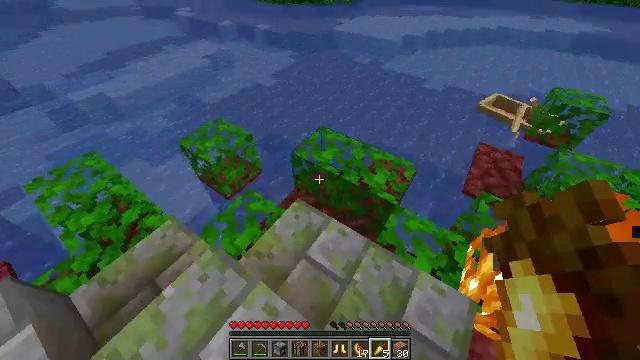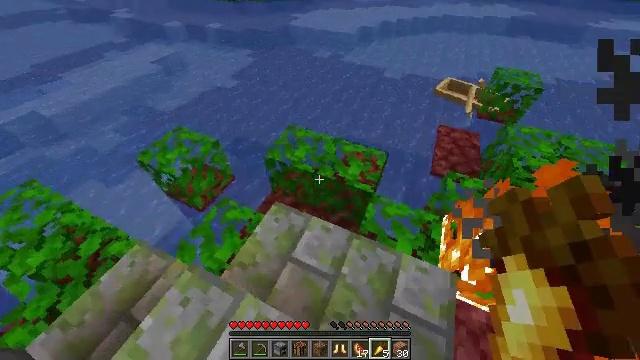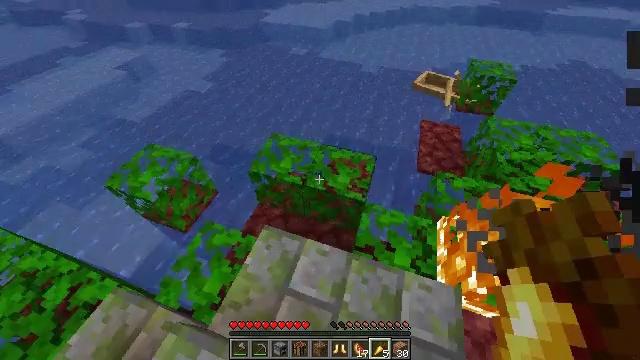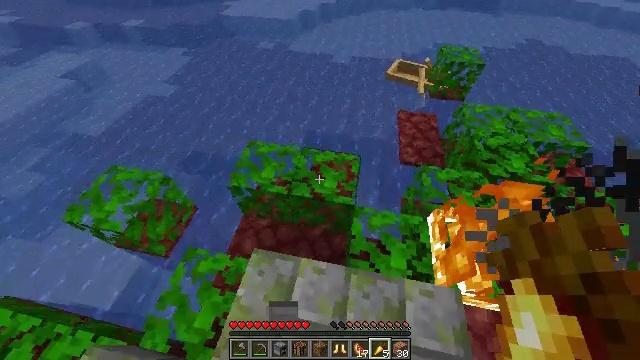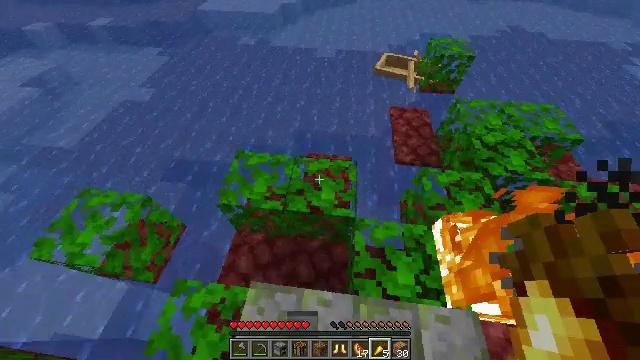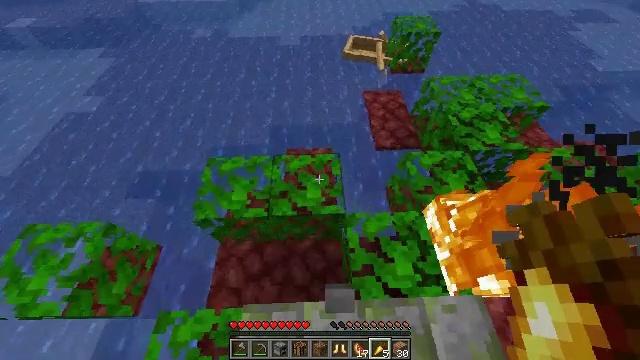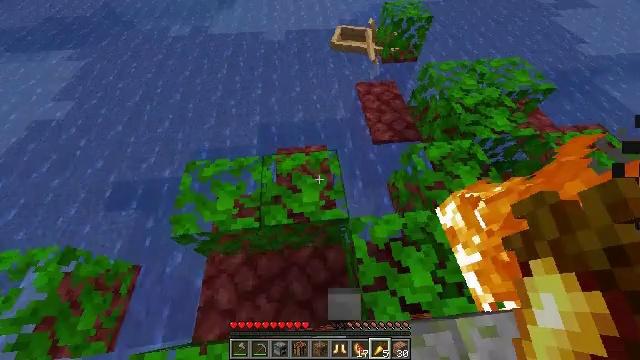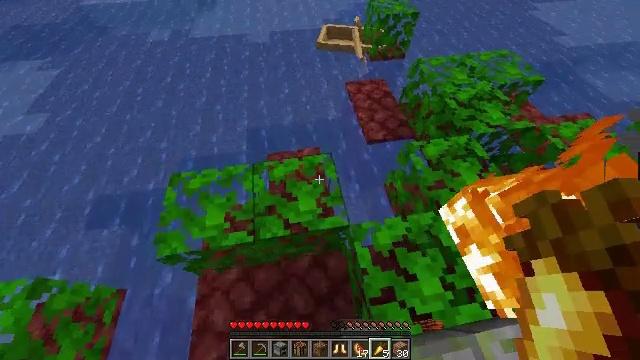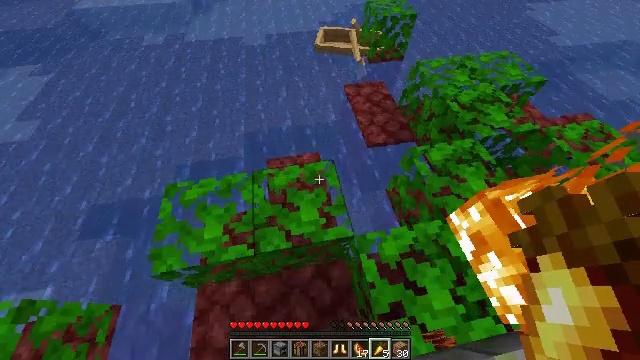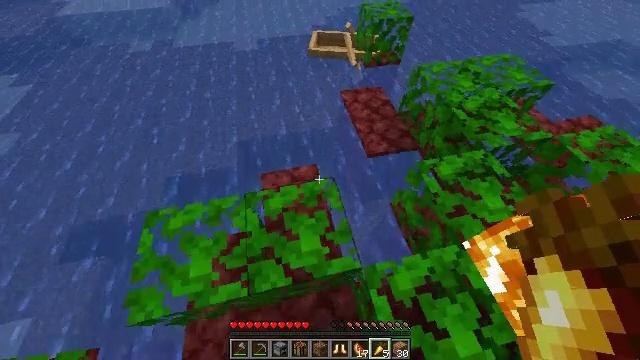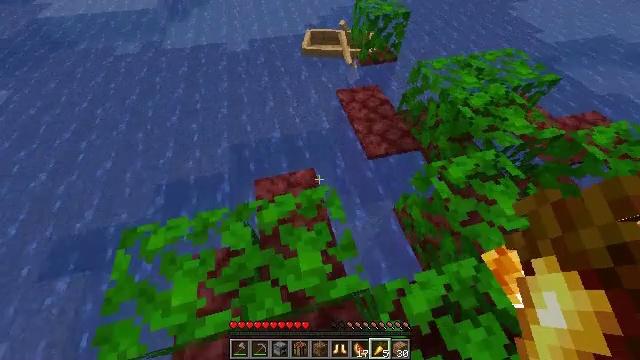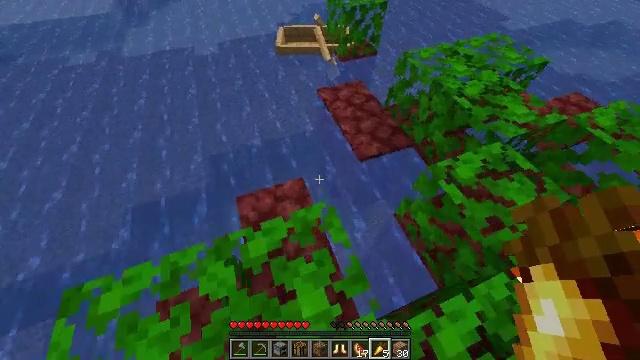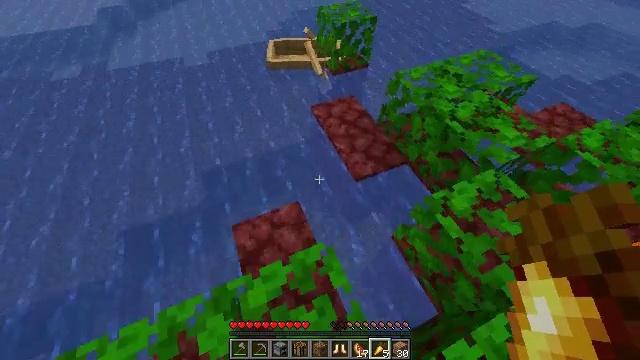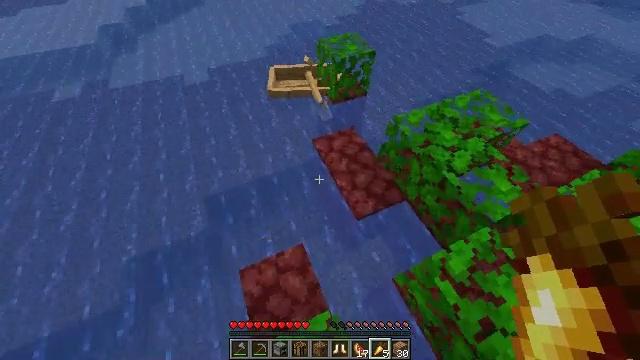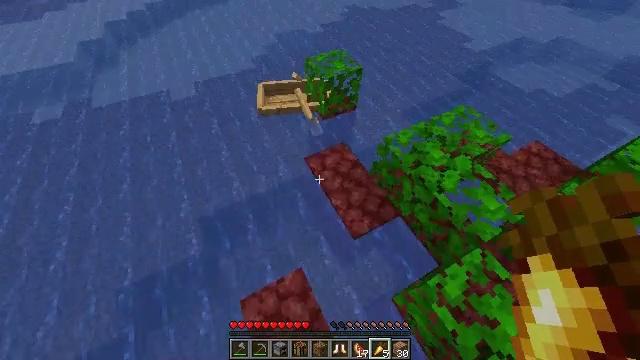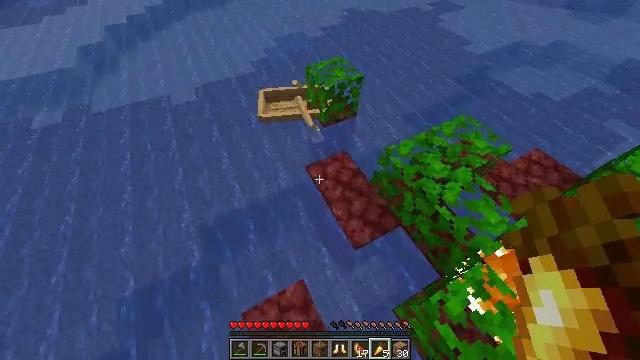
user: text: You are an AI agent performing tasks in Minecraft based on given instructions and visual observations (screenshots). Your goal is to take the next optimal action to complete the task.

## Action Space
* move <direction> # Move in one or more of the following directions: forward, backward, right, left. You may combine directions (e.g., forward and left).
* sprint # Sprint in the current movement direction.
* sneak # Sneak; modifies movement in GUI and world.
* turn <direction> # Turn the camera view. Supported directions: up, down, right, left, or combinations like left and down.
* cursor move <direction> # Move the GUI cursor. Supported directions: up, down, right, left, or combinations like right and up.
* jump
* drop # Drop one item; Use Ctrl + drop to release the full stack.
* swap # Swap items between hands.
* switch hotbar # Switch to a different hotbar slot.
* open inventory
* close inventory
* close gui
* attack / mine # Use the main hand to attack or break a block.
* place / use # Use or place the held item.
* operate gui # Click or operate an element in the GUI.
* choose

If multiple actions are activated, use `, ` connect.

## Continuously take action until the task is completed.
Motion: motion action
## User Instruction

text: Gather melon for food.
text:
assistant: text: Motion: move forward, sprint, turn right
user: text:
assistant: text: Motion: move forward, sprint, turn right and down
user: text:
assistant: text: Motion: move forward, sprint, turn right and down
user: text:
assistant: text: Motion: move forward, sprint, turn right and down
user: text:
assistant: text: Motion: move forward, sprint, turn right and down
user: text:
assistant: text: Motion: move forward, sprint, turn right
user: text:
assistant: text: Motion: move forward, sprint, turn right
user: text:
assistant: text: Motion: move forward, sprint, turn right
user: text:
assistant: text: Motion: move forward, sprint, turn right, jump
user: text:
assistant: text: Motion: move forward, sprint, turn right, jump
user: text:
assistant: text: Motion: move forward, sprint, turn right, jump
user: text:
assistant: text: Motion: move forward, sprint, turn right, jump
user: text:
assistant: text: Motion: move forward, sprint, jump
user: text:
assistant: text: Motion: move forward, sprint, turn right, jump
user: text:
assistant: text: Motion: move forward, sprint, jump
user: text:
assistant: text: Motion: move forward, sprint, jump
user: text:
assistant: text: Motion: move forward, sprint, turn left, jump
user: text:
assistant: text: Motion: move forward, sprint, turn up, jump
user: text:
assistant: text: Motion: move forward, sprint, turn up, jump
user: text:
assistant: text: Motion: move forward, sprint, turn right and up, jump
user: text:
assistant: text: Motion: move forward, sprint, jump
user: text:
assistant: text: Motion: move forward, sprint, jump
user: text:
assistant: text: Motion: move forward, sprint
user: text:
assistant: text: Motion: move forward, sprint, turn left and up
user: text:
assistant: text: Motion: move forward, sprint, turn up
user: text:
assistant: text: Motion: move forward, use / place
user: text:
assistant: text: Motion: move forward, use / place
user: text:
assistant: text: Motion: move forward, turn down, use / place
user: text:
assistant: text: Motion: move forward, turn down, use / place
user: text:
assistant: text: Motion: turn down